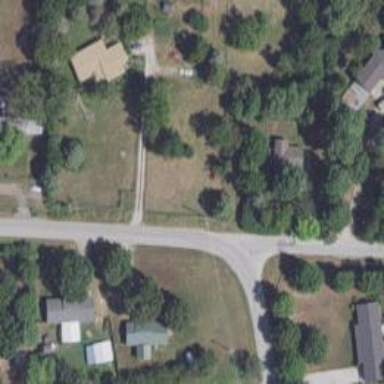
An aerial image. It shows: Driveway.